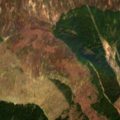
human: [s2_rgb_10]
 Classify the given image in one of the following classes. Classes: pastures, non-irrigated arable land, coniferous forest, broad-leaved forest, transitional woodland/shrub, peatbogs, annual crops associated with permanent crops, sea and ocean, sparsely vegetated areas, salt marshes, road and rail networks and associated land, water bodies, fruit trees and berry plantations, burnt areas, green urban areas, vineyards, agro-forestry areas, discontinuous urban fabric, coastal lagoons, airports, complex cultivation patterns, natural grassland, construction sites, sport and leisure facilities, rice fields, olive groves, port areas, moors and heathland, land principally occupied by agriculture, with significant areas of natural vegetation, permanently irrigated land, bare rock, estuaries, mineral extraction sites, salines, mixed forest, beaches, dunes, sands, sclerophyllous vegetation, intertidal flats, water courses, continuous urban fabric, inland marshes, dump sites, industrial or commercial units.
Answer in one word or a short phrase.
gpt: coniferous forest, moors and heathland, transitional woodland/shrub